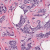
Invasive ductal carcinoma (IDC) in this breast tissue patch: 1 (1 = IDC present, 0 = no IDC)